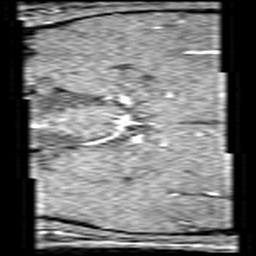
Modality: angio
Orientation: coronal
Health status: ill
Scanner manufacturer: siemens
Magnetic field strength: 3 T
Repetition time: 0.023 s
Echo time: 0.0042 s